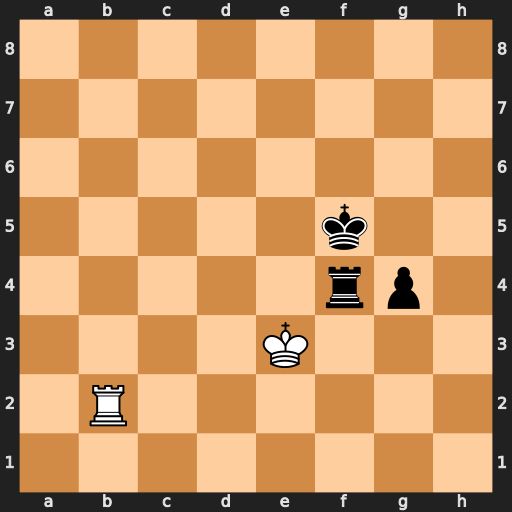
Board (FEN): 8/8/8/5k2/5rp1/4K3/1R6/8
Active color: w
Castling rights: -
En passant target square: -
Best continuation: Rb5+ Kf6 Kxf4